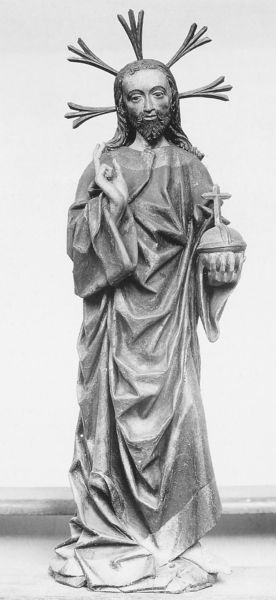
Titel: Salvator aus dem Matthiasretabel
Künstler: Henrick van Holt
Standort: Xanten, St.Viktor (EU - D - NRW)
Schlagwörter: hand, umhang, holz, kleid, marmor, bart, falten, kirche, figur, gewand, haare, mantel, krone, skulptur, statue, apfel, bronze, faltenwurf, glaube, kreuz, religion, strahlen, heiligenschein, christus, jesus, jesus christus, mittelalter, dornen, andacht, segen, segnen, segnung, heiliger, gefasst, dornenkrone, geschnitzt, standbild, heiligenkranz, reichsapfel, weltenrichter, segnend, bilbel, segned, pankreator, heillang